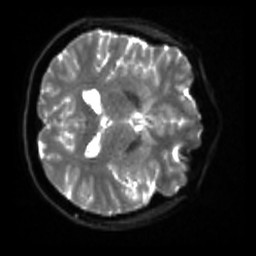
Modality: sbref
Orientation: axial
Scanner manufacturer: siemens
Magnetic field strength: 3 T
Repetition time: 4 s
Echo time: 0.0594 s